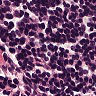
Metastatic tissue present: no